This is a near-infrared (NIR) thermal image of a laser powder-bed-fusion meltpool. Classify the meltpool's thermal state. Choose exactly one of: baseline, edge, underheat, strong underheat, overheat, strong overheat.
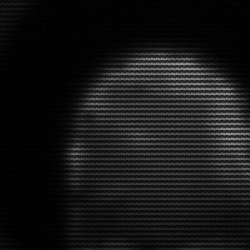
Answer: edge